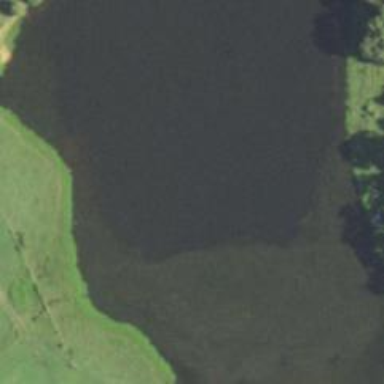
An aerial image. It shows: Reservoir.